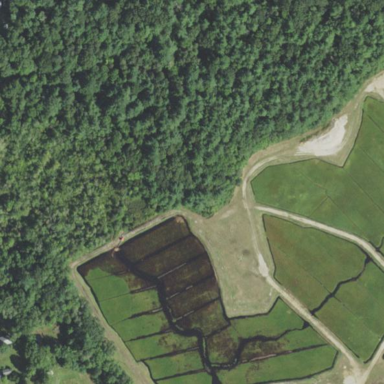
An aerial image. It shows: Farmland area with wetland features.